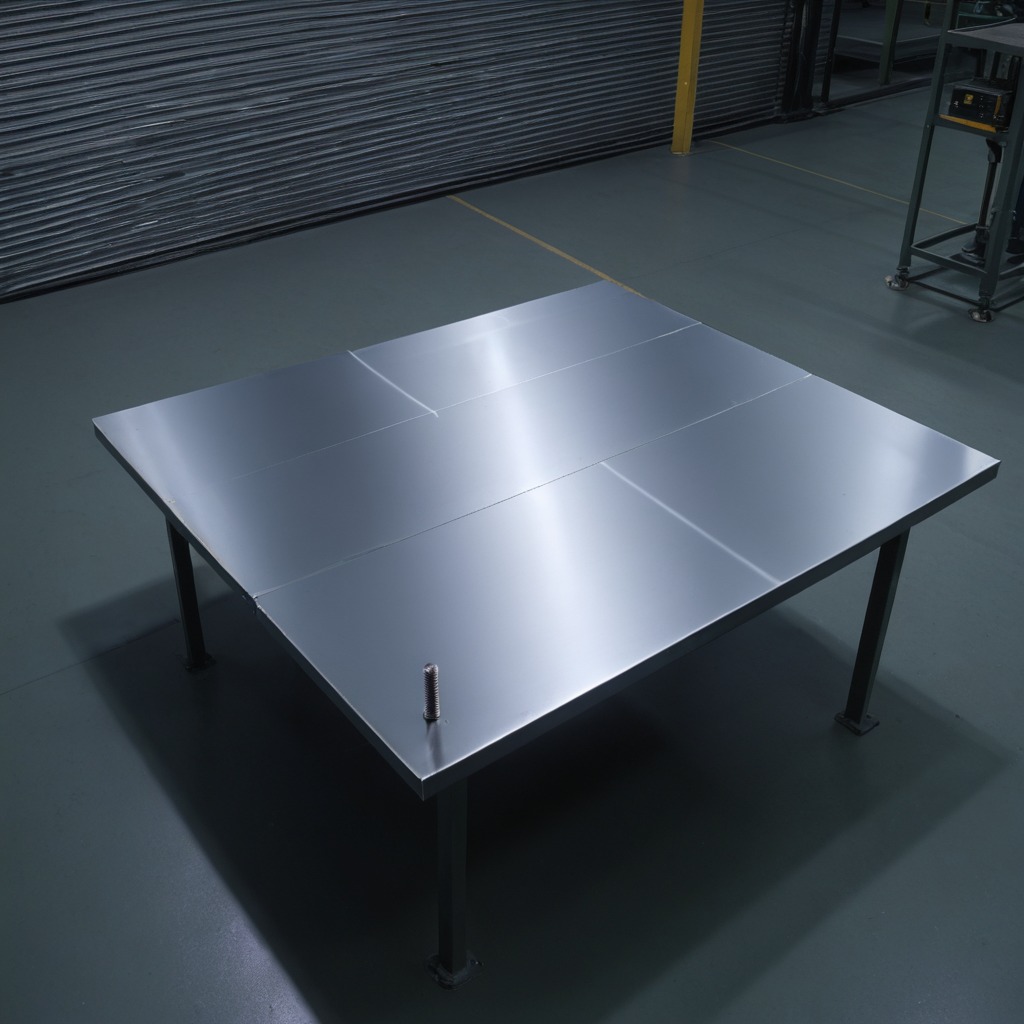
A metal screw is lying on the tabletop.